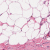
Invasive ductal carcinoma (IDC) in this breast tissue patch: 0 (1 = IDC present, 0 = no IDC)